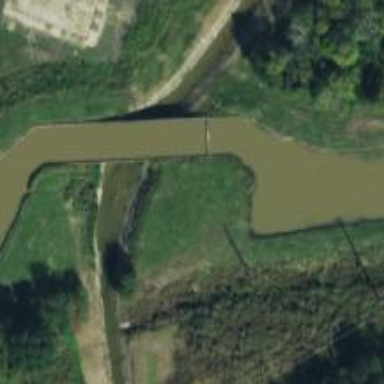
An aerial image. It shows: Aqueduct bridge over canal.